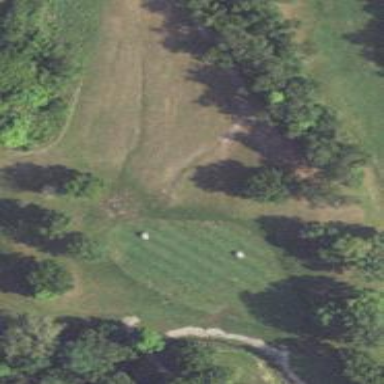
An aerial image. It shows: Golf fairway surrounded by grass.